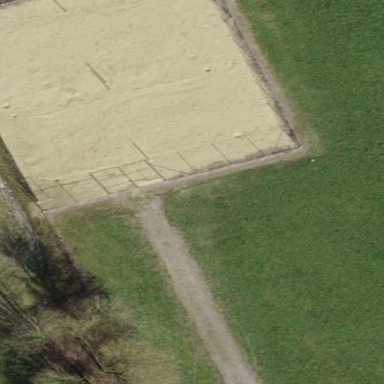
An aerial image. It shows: Sandy pitch designated for beach volleyball.